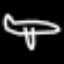
Label: airplane